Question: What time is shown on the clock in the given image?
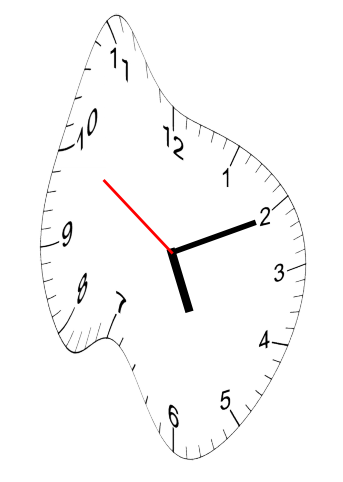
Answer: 05:10:50